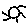
Label: sun